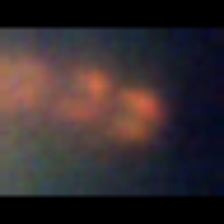
Taxon: Chaetoceros
Group: Diatoms